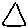
Label: triangle